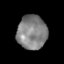
Tissue: prostate
Cell type: T cells
Senescence score: 0.3104
Nuclear area (px): 983
Mean DAPI intensity: 130.831